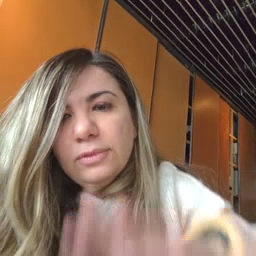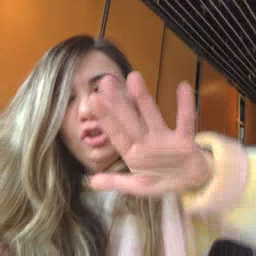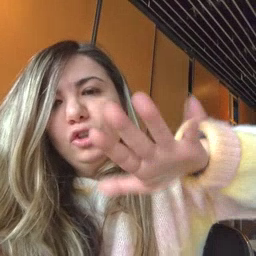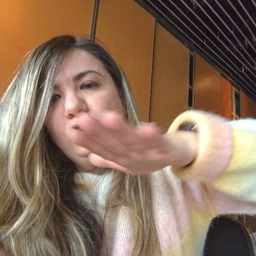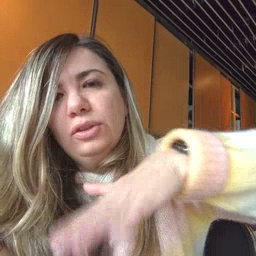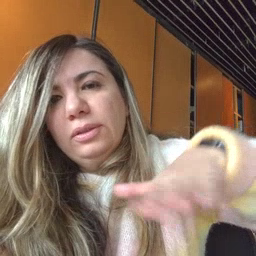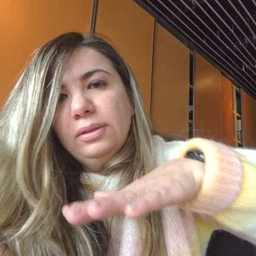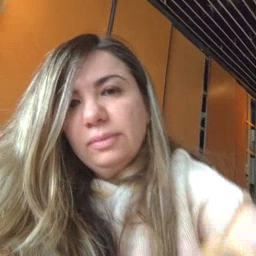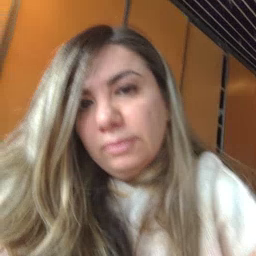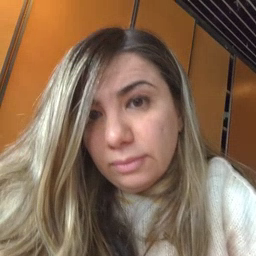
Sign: child